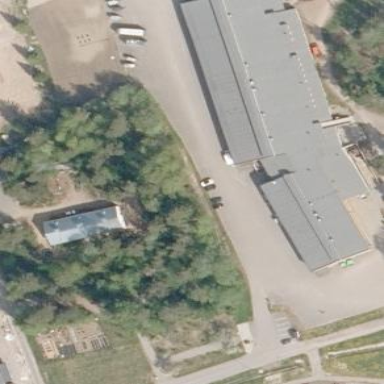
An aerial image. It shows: Commercial building that serves as events venue.